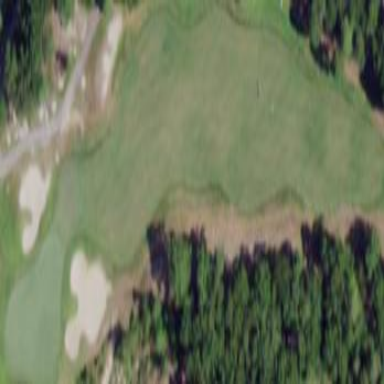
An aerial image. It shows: Golf tee.